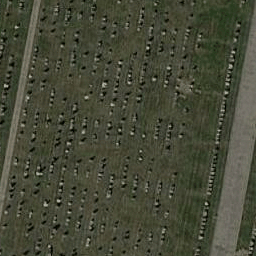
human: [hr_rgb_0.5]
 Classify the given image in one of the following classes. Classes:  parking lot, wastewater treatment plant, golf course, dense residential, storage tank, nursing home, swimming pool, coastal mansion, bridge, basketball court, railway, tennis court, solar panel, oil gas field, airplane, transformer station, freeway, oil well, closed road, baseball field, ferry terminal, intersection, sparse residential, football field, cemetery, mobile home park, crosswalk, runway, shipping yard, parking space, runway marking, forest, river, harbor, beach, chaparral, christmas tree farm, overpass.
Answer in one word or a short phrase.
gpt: cemetery